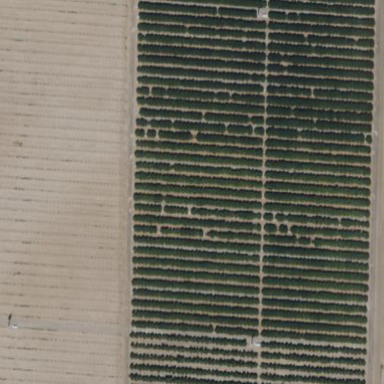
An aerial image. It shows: Orange orchard with beautiful orange trees.